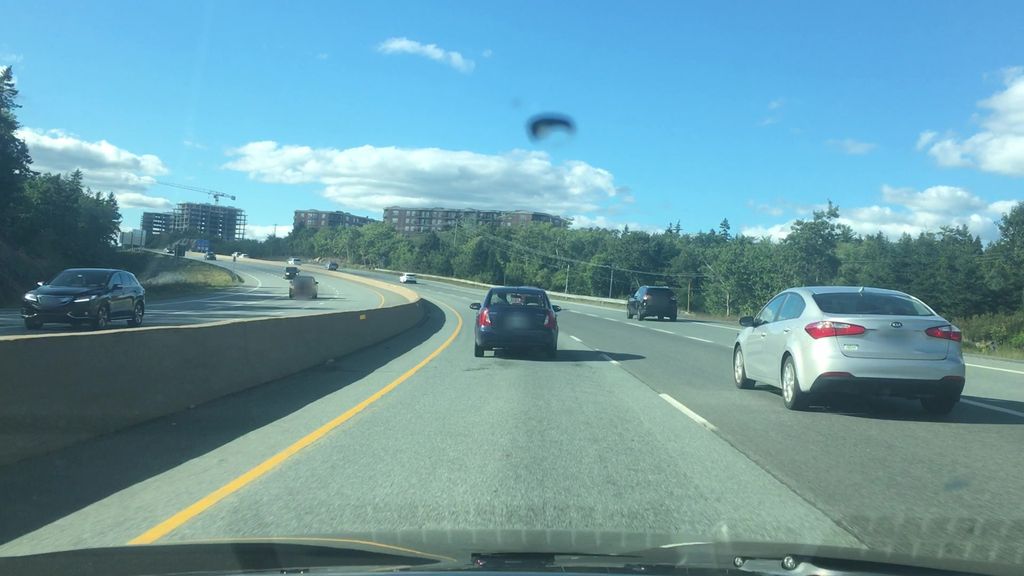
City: halifax